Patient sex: M
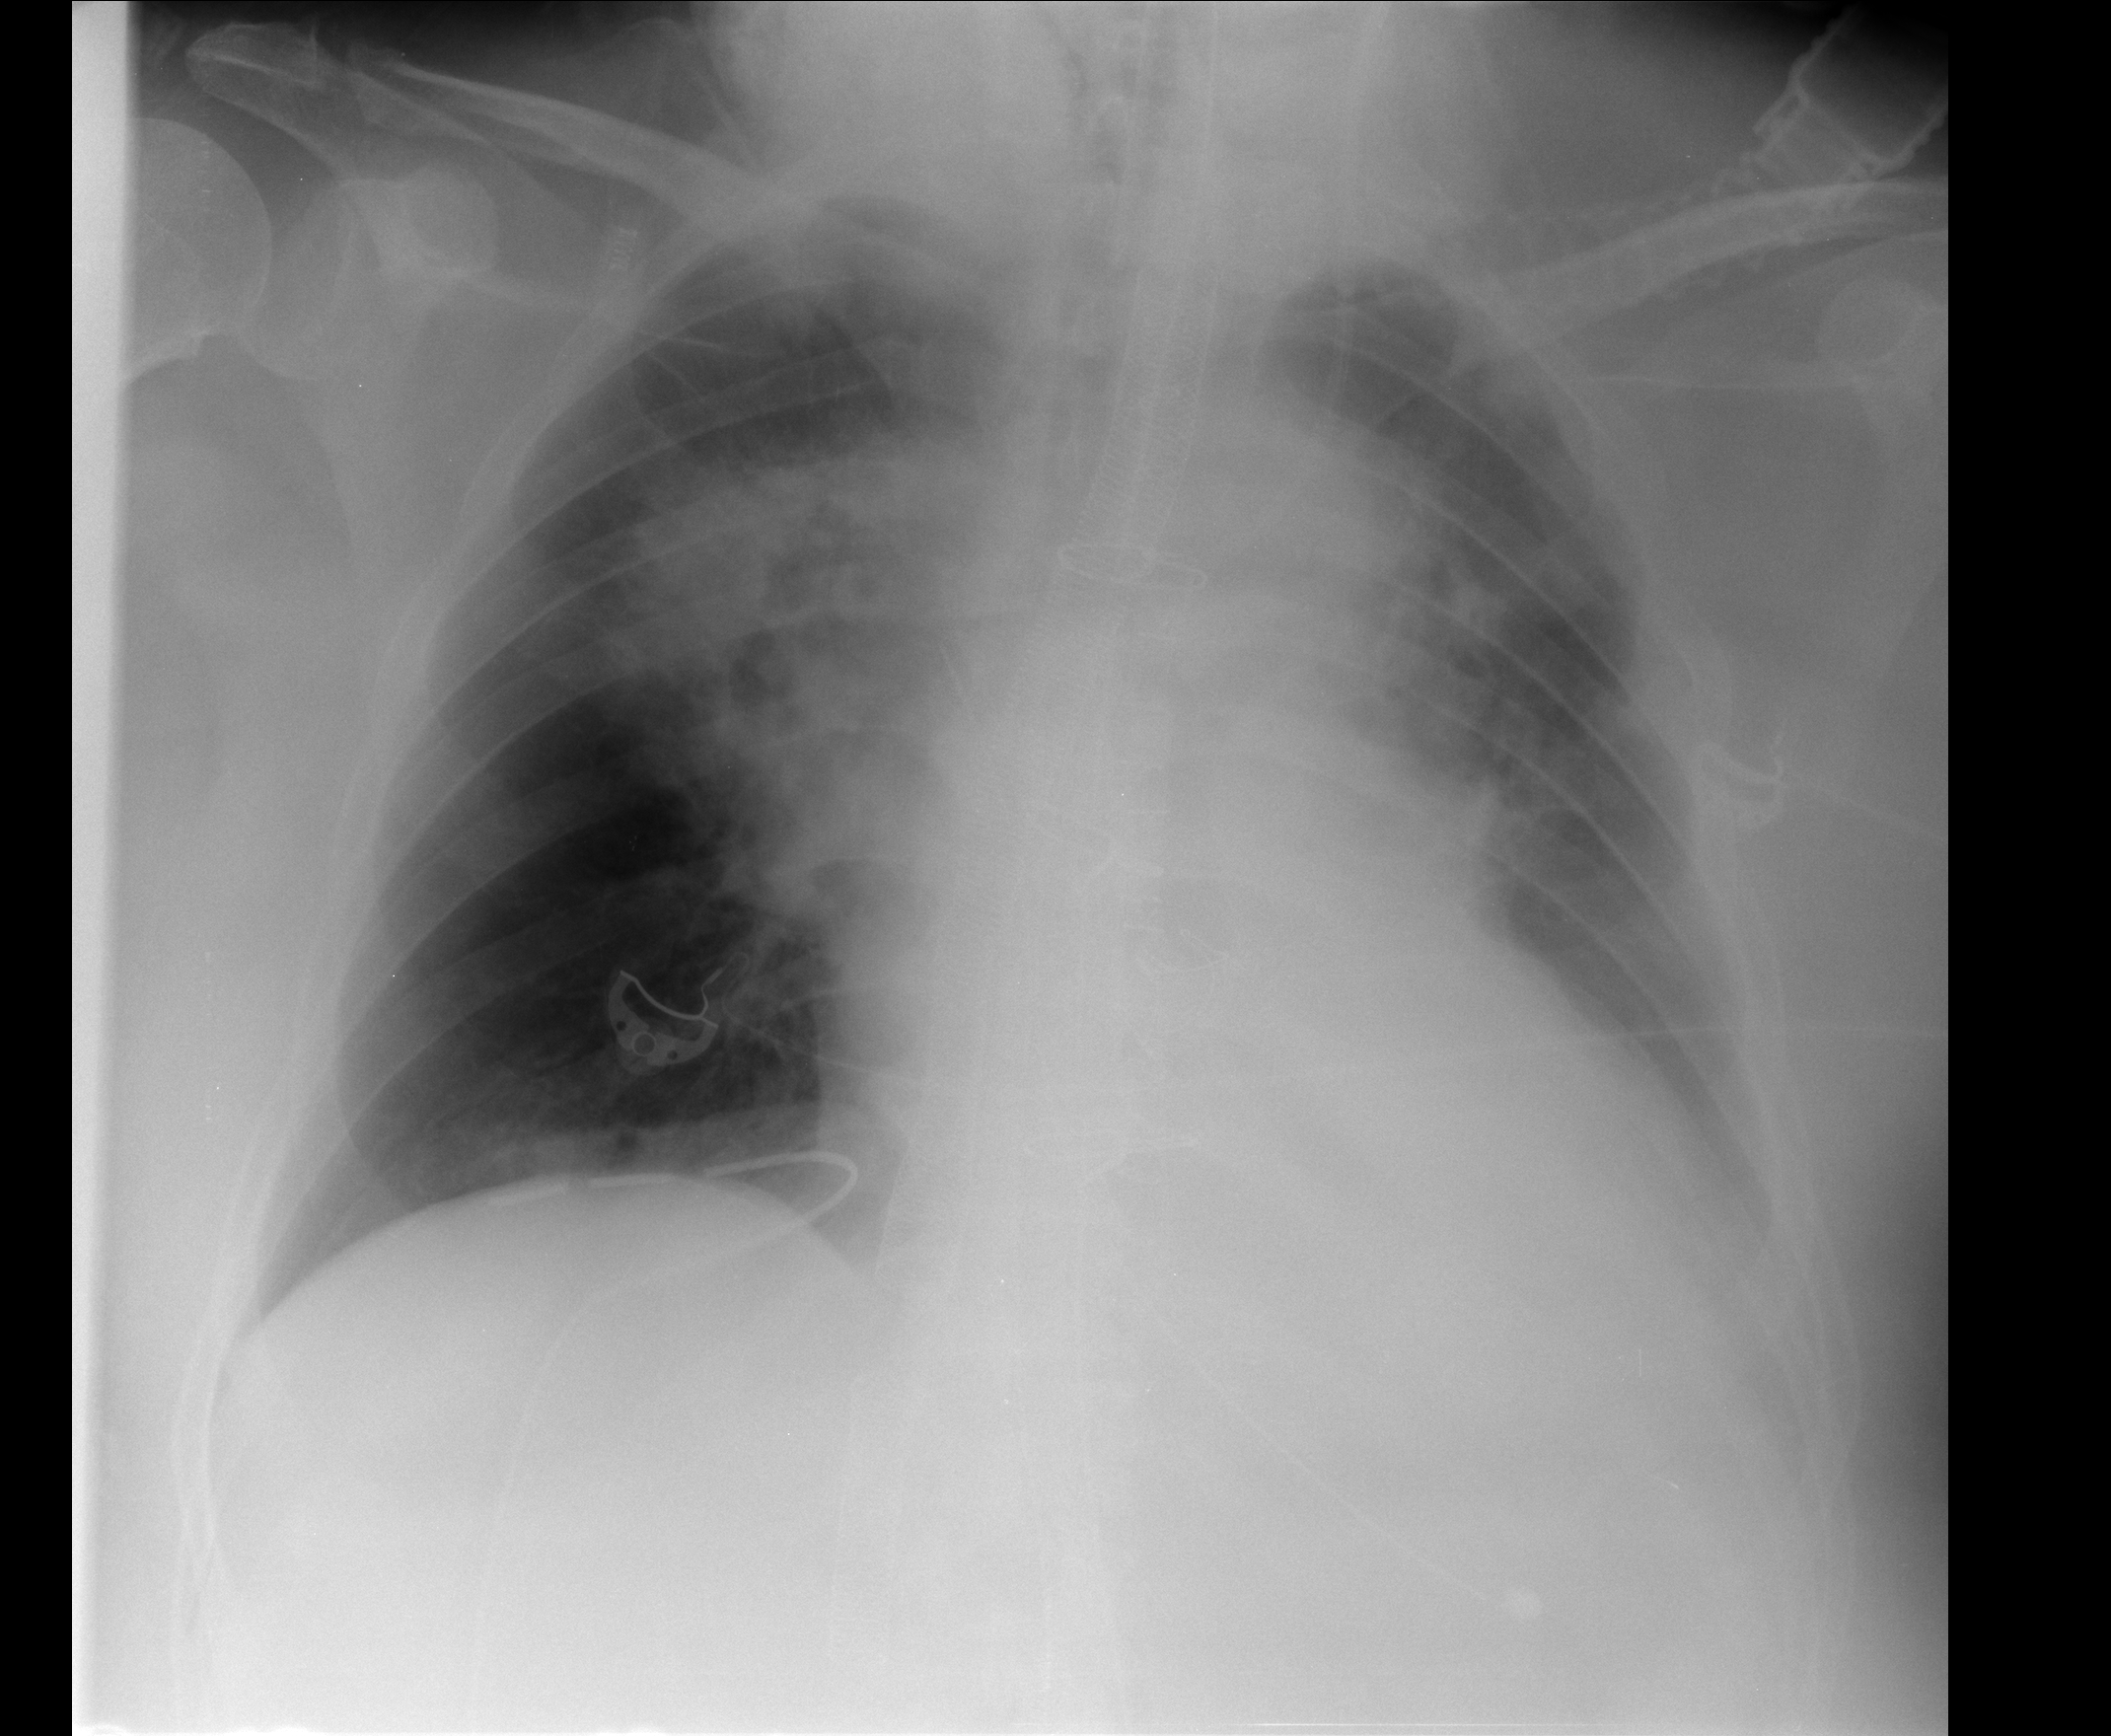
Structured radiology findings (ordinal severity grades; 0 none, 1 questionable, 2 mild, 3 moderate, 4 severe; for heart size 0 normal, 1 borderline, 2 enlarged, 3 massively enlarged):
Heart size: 2
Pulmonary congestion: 3
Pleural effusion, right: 1
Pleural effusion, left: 2
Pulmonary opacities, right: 3
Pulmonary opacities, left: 2
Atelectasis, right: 2
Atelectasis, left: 2